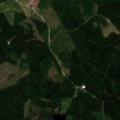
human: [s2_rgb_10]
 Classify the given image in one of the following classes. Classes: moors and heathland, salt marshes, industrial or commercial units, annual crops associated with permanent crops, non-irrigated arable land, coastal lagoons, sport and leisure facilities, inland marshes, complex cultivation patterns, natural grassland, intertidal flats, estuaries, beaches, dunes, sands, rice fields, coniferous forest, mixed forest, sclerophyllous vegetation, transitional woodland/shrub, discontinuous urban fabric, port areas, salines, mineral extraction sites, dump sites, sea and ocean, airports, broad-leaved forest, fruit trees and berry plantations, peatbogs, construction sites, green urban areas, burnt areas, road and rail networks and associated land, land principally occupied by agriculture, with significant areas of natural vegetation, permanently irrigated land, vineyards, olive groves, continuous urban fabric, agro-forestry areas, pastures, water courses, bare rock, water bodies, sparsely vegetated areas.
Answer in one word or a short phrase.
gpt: land principally occupied by agriculture, with significant areas of natural vegetation, broad-leaved forest, coniferous forest, mixed forest